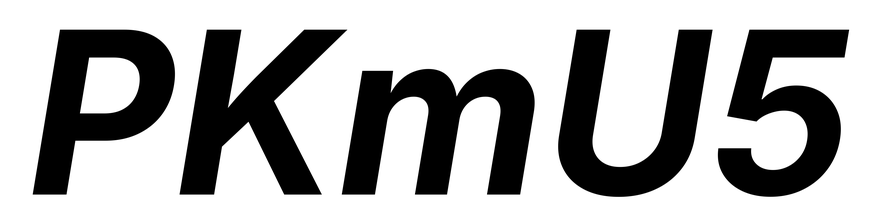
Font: Inter-Italic_Bold_Italic